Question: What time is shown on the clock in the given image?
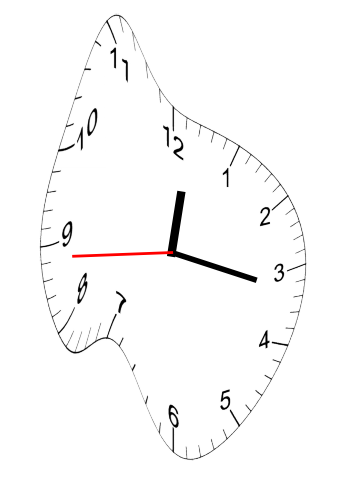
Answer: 12:16:44